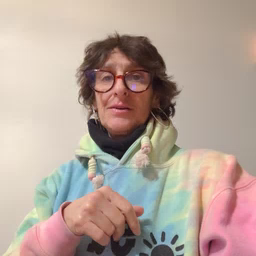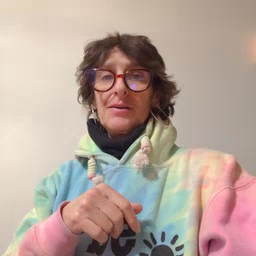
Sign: dirty